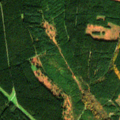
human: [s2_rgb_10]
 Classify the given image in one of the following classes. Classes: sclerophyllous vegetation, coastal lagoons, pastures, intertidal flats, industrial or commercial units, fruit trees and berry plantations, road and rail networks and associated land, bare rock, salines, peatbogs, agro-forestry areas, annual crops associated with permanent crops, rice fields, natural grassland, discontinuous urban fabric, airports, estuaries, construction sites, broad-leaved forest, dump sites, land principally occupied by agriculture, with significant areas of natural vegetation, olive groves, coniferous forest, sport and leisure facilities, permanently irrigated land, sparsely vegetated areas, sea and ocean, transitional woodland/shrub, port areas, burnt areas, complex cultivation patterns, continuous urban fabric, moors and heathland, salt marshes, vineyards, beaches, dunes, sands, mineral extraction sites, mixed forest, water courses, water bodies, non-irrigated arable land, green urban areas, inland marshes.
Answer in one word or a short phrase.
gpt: coniferous forest, mixed forest, transitional woodland/shrub